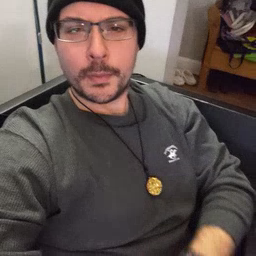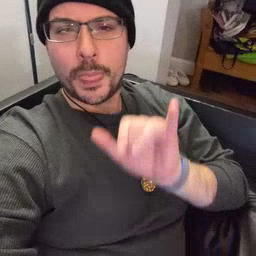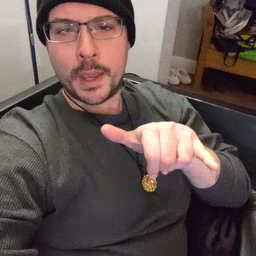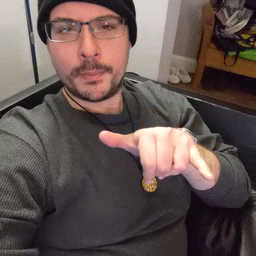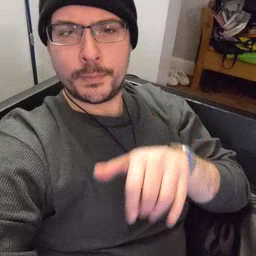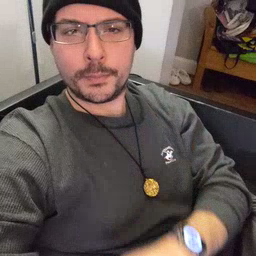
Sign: that